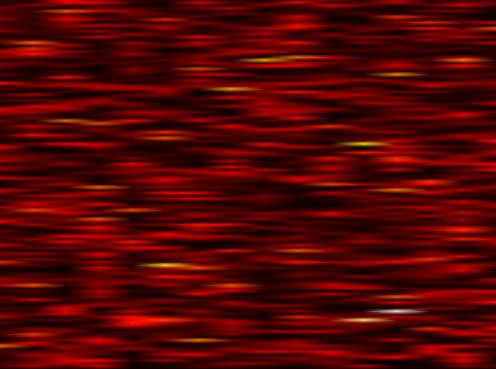
Label: UFMC